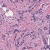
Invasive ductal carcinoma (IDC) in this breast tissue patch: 1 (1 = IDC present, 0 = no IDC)